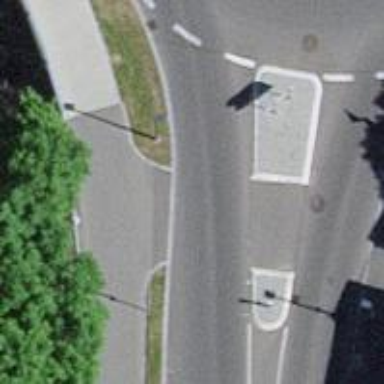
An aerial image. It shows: Primary road with asphalt surface.